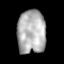
Tissue: lung
Cell type: T cells
Senescence score: 0.2368
Nuclear area (px): 1222
Mean DAPI intensity: 175.893